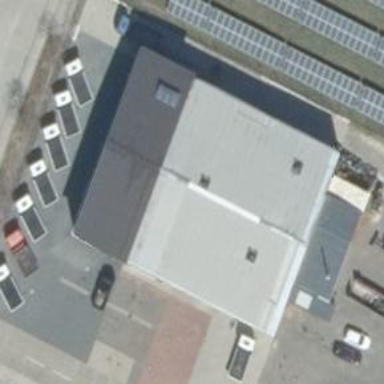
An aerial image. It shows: Car repair shop.